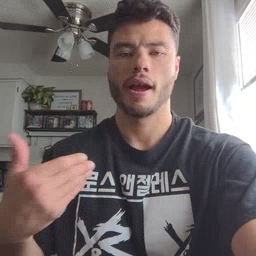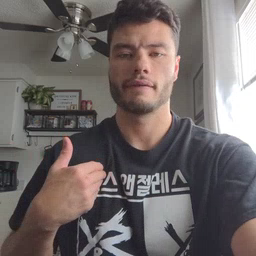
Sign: have